Question: I am able to load KML into Google Maps despite what <URL> says, but my problem is that there is no data coming in from Google's servers. All I get is a blurry map from the default texture that comes with the Google Earth plugin. Uploading the same html file to a public web server works.

Google is probably sending the 'window.location' and checking if it can visit the URL from their end - if not then it denies any access to map data. This is to prevent people deploying apps locally (e.g. intranets) and not buying a license. I want to be able to develop locally, and this is restricting that ability.
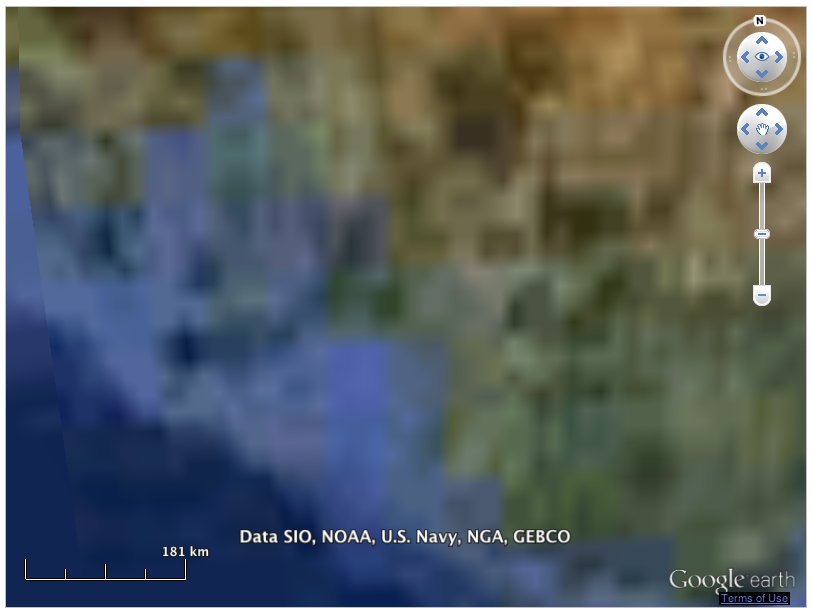
Answer: I had the same problem, what helped me was to open the server's HTTP port on my router (and if you have a firewall you need to open the port there as well).